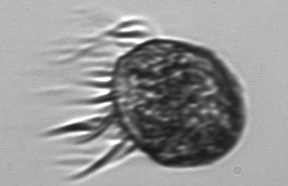
Label: Pelagostrobilidium